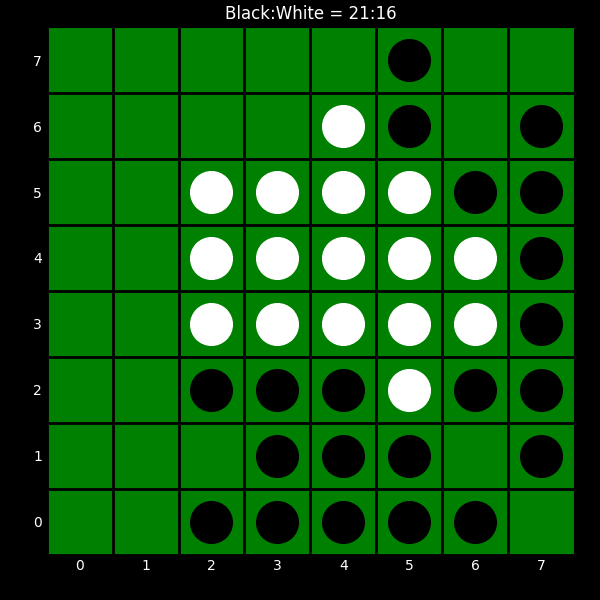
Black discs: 21
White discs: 16